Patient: sex M, age 28
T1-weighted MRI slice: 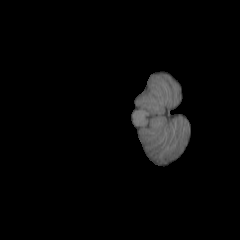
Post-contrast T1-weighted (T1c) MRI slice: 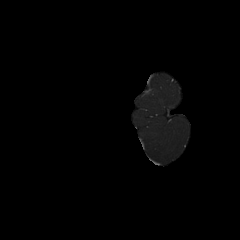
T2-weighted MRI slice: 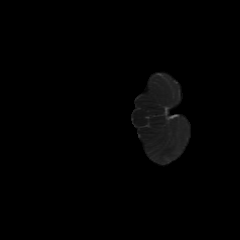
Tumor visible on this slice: no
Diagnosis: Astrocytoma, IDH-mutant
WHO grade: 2